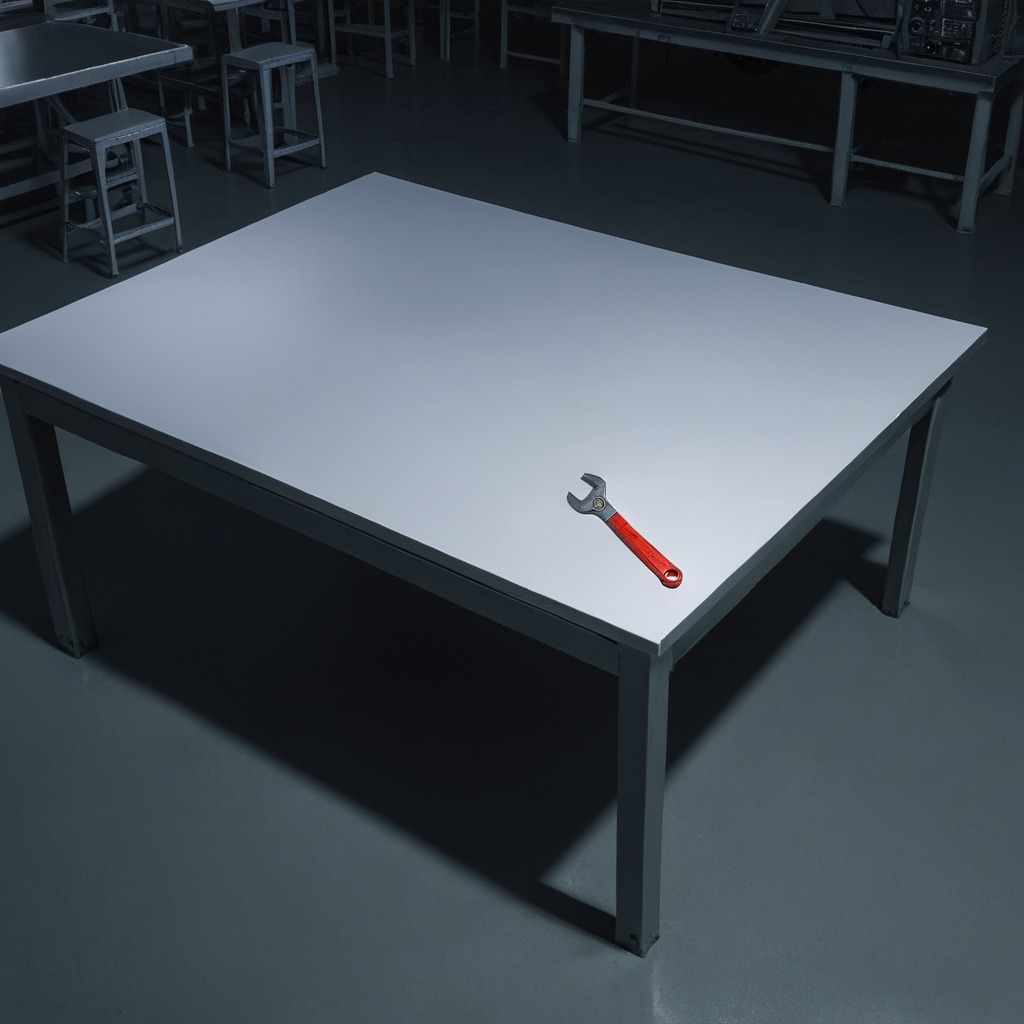
A wrench lies on a clean empty table in a basement in the evening.